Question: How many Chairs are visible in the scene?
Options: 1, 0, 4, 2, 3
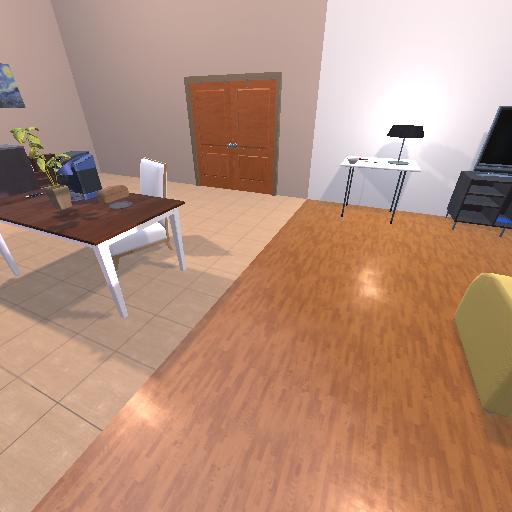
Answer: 1